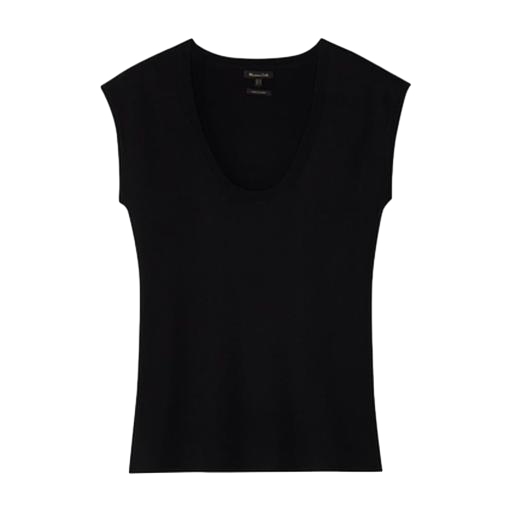
black scoop-neck tee, black cap-sleeve t-shirt, cap-sleeve t-shirt, white background